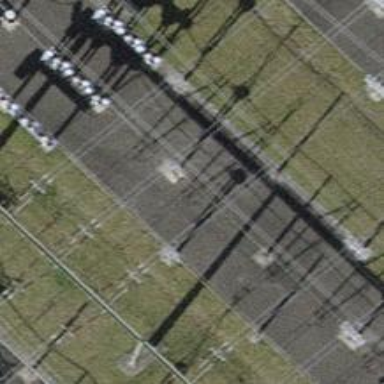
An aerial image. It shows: Power line carrying busbar.